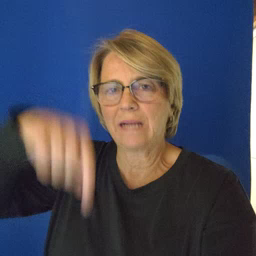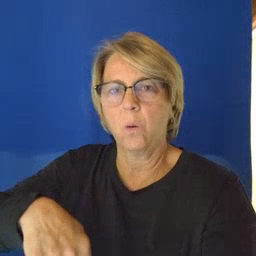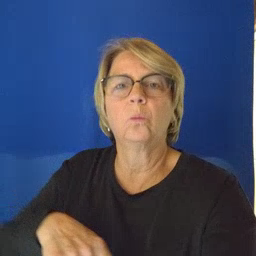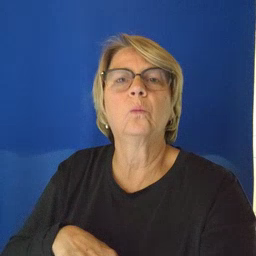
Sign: down